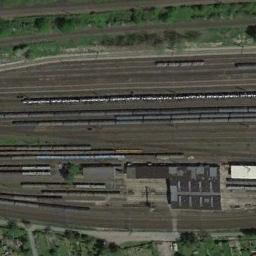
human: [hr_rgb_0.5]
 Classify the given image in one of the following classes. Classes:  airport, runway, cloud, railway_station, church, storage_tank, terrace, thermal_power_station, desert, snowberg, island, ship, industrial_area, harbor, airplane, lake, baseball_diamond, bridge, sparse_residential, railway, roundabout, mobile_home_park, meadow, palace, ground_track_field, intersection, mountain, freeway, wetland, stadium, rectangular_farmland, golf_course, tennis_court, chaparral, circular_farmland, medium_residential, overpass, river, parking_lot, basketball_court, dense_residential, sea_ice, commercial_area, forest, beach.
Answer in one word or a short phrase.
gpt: railway